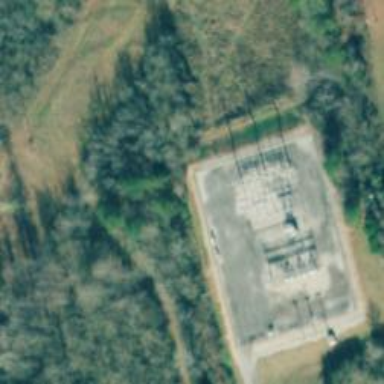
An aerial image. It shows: Distribution level power substation enclosed by fence.